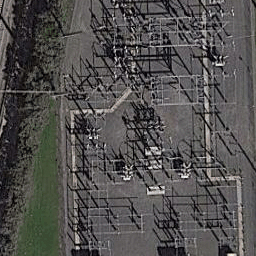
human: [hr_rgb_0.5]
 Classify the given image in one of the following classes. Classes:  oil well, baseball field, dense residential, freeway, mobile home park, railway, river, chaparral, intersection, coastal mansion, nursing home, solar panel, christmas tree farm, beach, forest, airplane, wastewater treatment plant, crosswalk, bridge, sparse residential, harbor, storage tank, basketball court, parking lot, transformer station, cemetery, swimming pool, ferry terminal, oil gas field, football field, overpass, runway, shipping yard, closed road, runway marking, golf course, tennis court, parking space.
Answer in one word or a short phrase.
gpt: transformer station